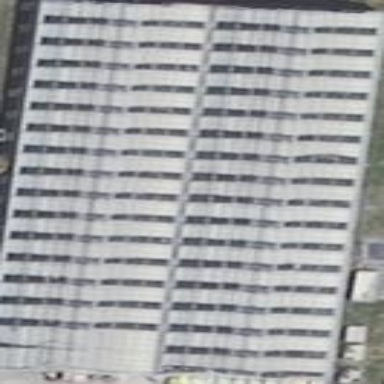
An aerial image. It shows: Greenhouse.